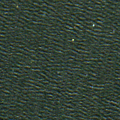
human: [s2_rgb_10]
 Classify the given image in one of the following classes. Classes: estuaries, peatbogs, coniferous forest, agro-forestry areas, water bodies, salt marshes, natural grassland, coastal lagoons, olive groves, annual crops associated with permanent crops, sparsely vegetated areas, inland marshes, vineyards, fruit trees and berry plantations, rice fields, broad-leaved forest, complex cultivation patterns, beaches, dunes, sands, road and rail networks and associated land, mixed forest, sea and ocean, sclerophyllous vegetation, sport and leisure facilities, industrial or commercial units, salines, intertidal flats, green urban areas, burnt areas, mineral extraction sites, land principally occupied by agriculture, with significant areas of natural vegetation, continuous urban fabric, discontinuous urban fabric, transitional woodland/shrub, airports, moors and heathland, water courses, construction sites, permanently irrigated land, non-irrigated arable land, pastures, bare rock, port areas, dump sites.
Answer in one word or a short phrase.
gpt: sea and ocean